Aerial crown-view tile of a tropical tree (Barro Colorado Island, Panama), acquired 20250124:
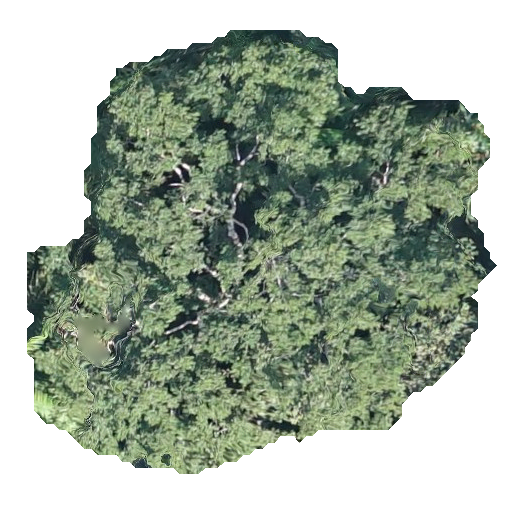
Species: Zanthoxylum ekmanii
GBIF accepted scientific name: Zanthoxylum ekmanii
Crown area: 227.834 m²